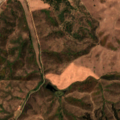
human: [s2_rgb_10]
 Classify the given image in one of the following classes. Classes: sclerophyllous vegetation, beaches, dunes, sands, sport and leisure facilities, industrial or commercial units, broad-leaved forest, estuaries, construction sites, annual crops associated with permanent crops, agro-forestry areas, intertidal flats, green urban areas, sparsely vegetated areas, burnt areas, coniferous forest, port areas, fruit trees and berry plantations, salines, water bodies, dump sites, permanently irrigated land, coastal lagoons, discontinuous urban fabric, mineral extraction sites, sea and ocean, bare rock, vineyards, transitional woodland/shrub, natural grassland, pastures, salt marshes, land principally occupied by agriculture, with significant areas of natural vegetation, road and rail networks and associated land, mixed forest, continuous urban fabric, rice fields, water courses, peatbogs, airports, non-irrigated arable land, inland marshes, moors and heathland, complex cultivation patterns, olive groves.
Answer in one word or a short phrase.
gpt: non-irrigated arable land, olive groves, transitional woodland/shrub